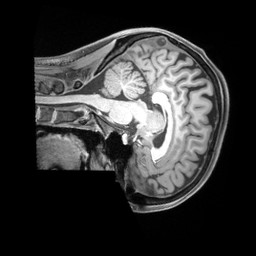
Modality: T1w
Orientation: sagittal
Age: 24
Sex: female
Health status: ill
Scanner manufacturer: siemens
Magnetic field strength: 3 T
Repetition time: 2.2 s
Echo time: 0.00218 s